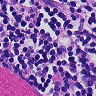
Metastatic tissue present: no